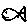
Label: fish